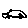
Label: car